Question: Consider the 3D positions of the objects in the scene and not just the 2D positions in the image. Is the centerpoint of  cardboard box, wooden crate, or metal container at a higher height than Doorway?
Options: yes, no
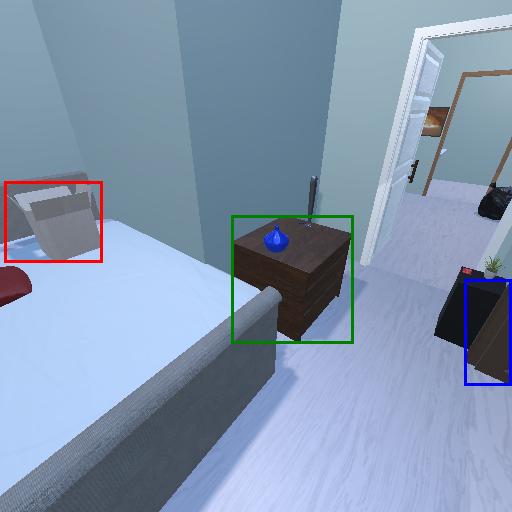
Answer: yes